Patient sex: F
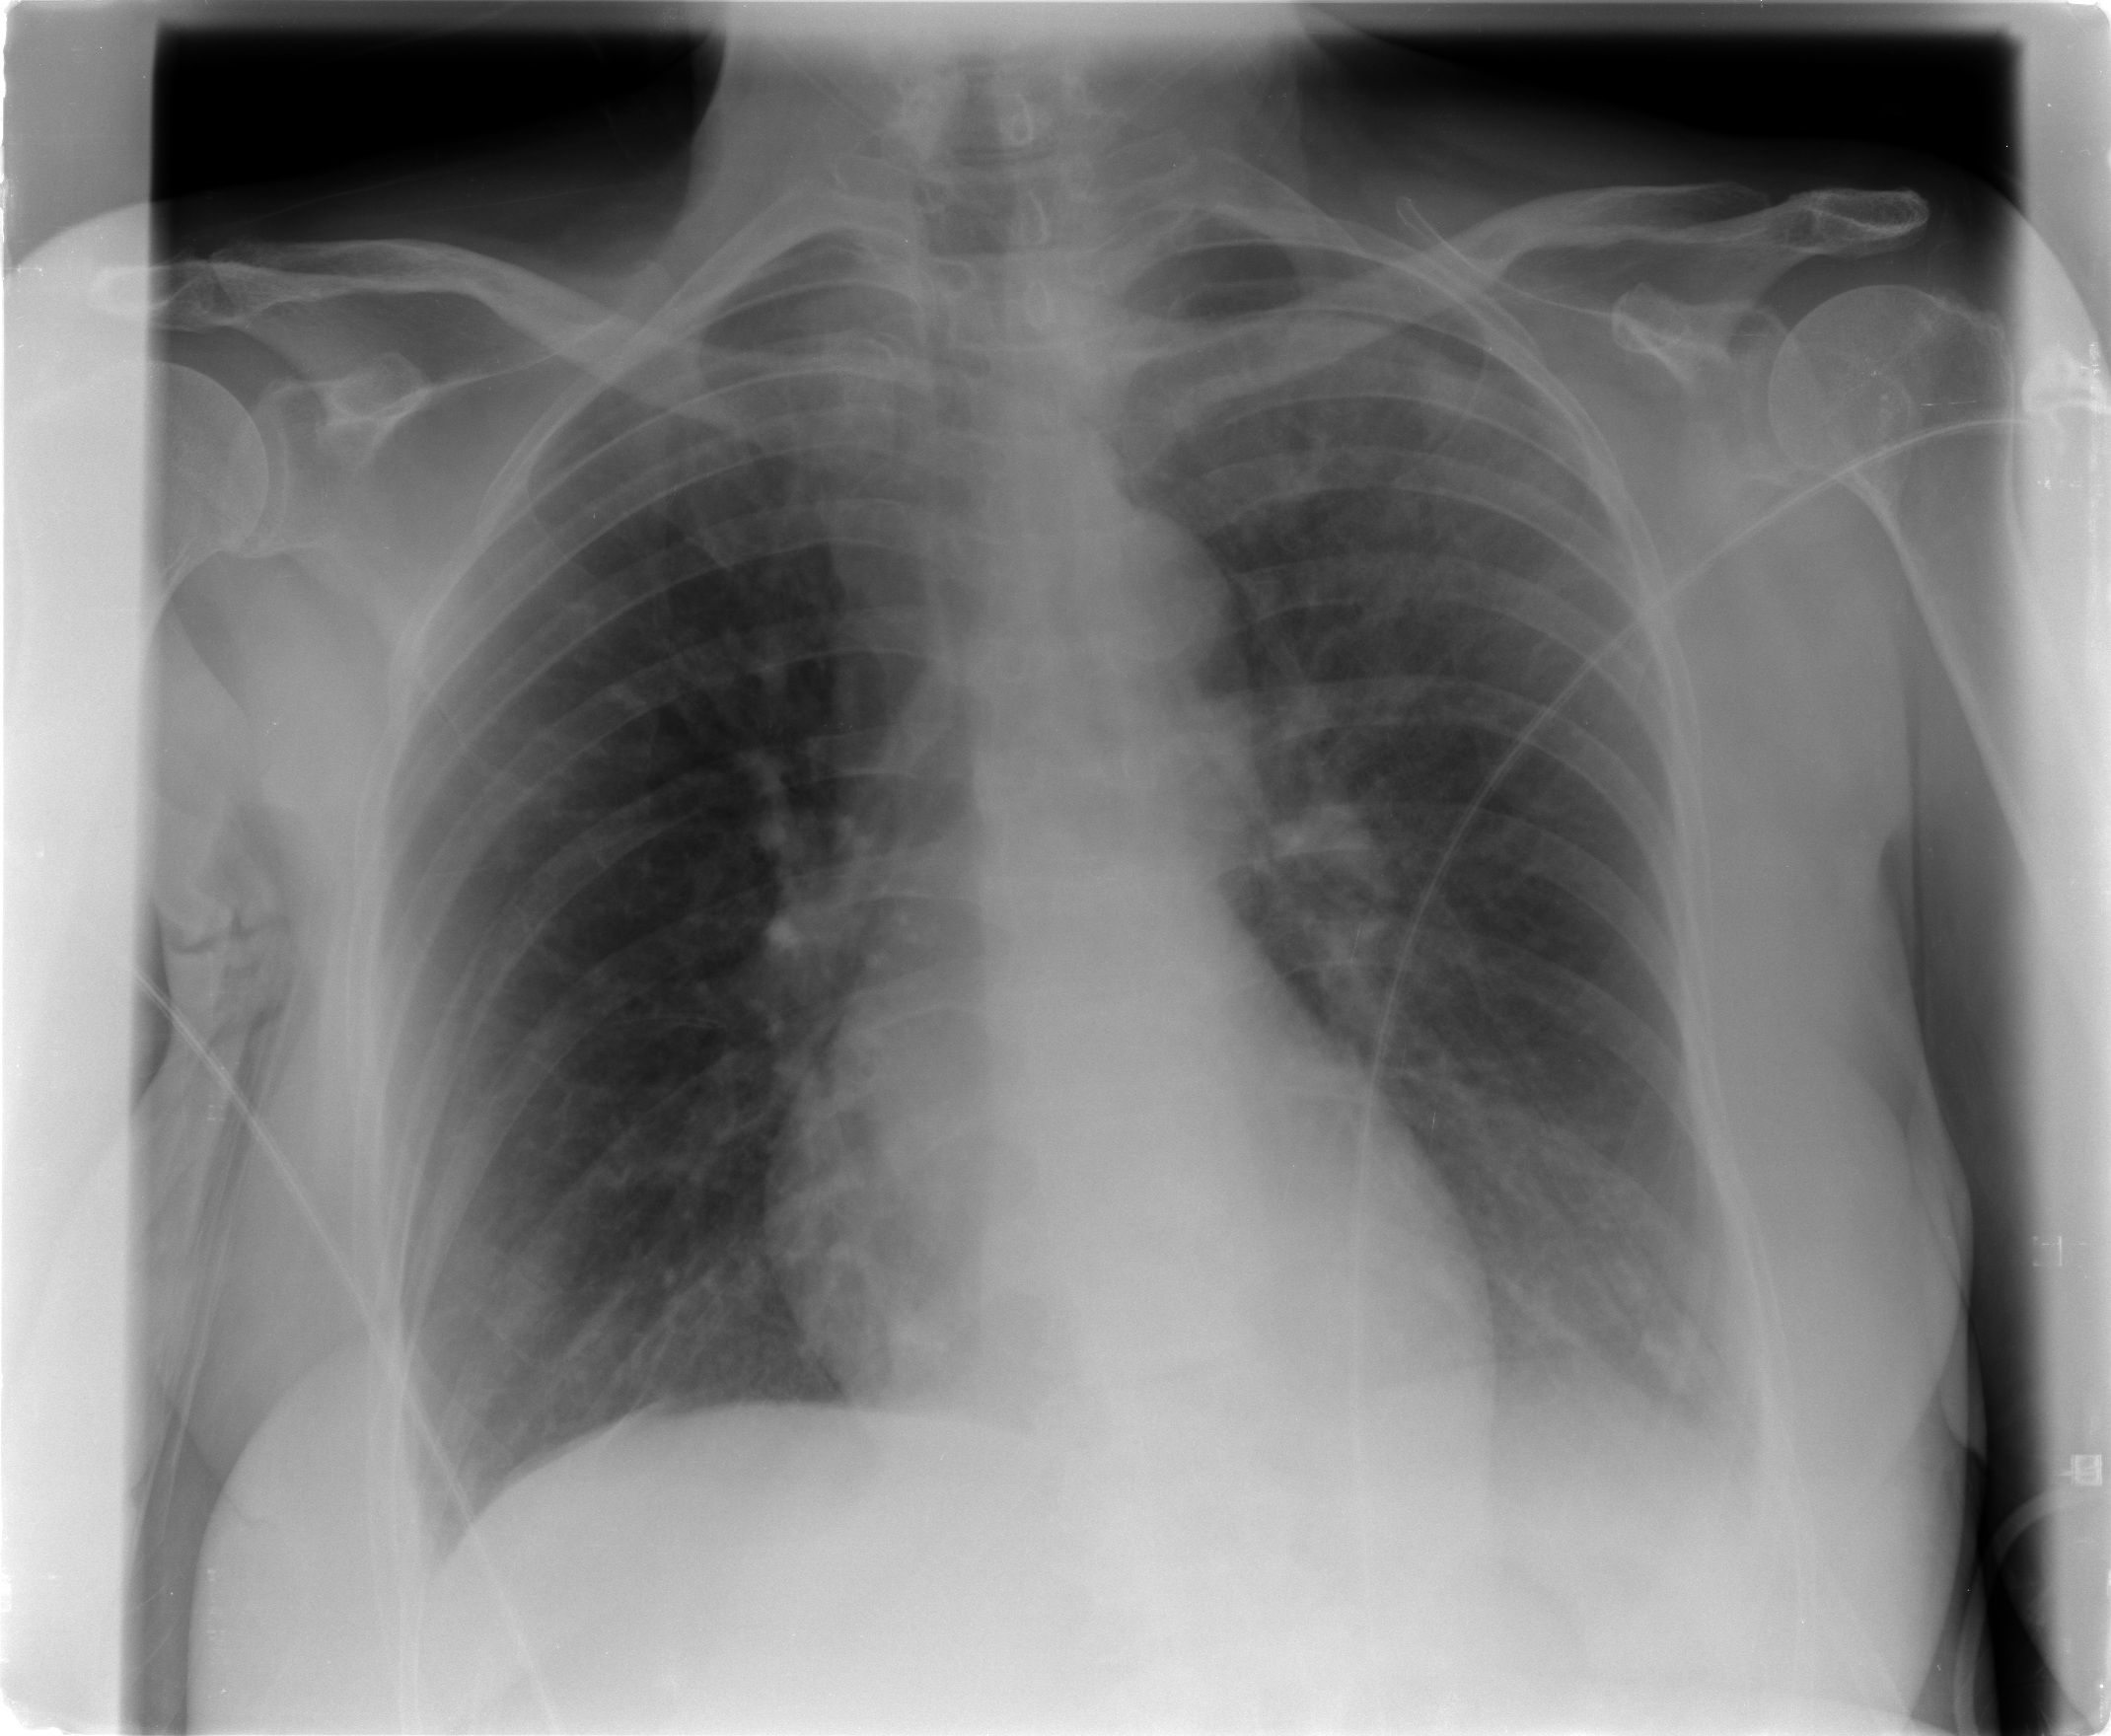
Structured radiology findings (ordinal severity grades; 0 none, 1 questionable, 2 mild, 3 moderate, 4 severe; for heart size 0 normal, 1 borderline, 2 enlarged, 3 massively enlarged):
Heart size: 0
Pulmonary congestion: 0
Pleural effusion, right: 0
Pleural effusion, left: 2
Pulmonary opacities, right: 1
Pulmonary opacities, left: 3
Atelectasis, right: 0
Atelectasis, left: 2